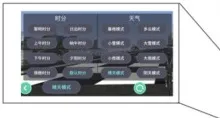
Patient undergoing Virtual Reality-based arm and leg cycling in therapy. (B) Virtual Reality glasses.
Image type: chart (chart)